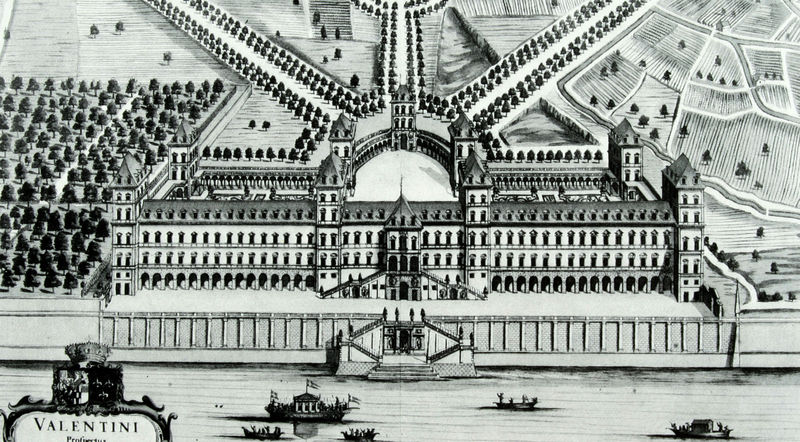
Titel: Castello del Valentino (Ausschnitt)
Standort: (Seriendruck)
Schlagwörter: baum, wasser, weiß, bäume, fluss, landschaft, stadt, ufer, fenster, grau, schwarz, straße, säule, säulen, zeichnung, anlage, gebäude, haus, obst, park, schloss, barock, feld, felder, büsche, gewässer, kanal, wege, land, pflanzen, krone, wald, boot, boote, kahn, turm, garten, schiff, schiffe, schrift, wellen, ansicht, bogen, fassade, fassaden, türen, fahne, flagge, acker, dächer, giebel, mauer, allee, gelände, grafik, graphik, hof, französisch, hafen, kähne, seine, treppe, ruderer, symmetrie, stufen, tor, galerie, äcker, bögen, eingang, innenhof, burg, türme, palast, stern, schraffur, radierung, stich, entwurf, valentin, arkaden, halbrund, wappen, geometrisch, skulpturen, alleen, statuen, strassen, plantage, etagen, geschosse, plan, kupferstich, stockwerke, zweifarbig, höfe, aufriss, gesamtansicht, parzellen, bogengang, gesimse, prospekt, sternförmig, stiegen, barken, schwraz, fel, französischer garten, stufe3n, valentini, velentin